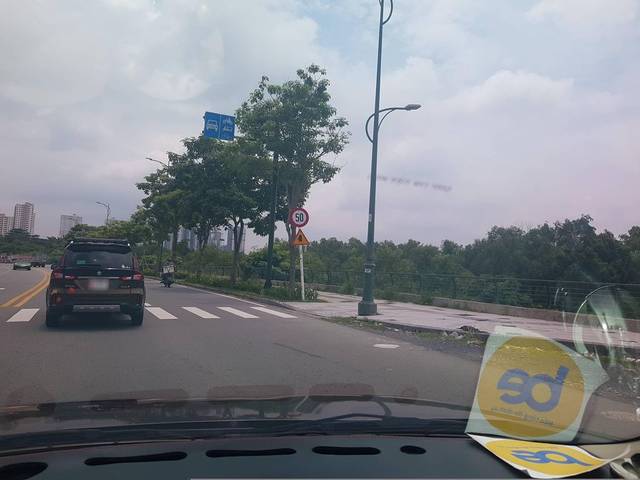
Region: Vietnam
Coordinates: 10.779, 106.726